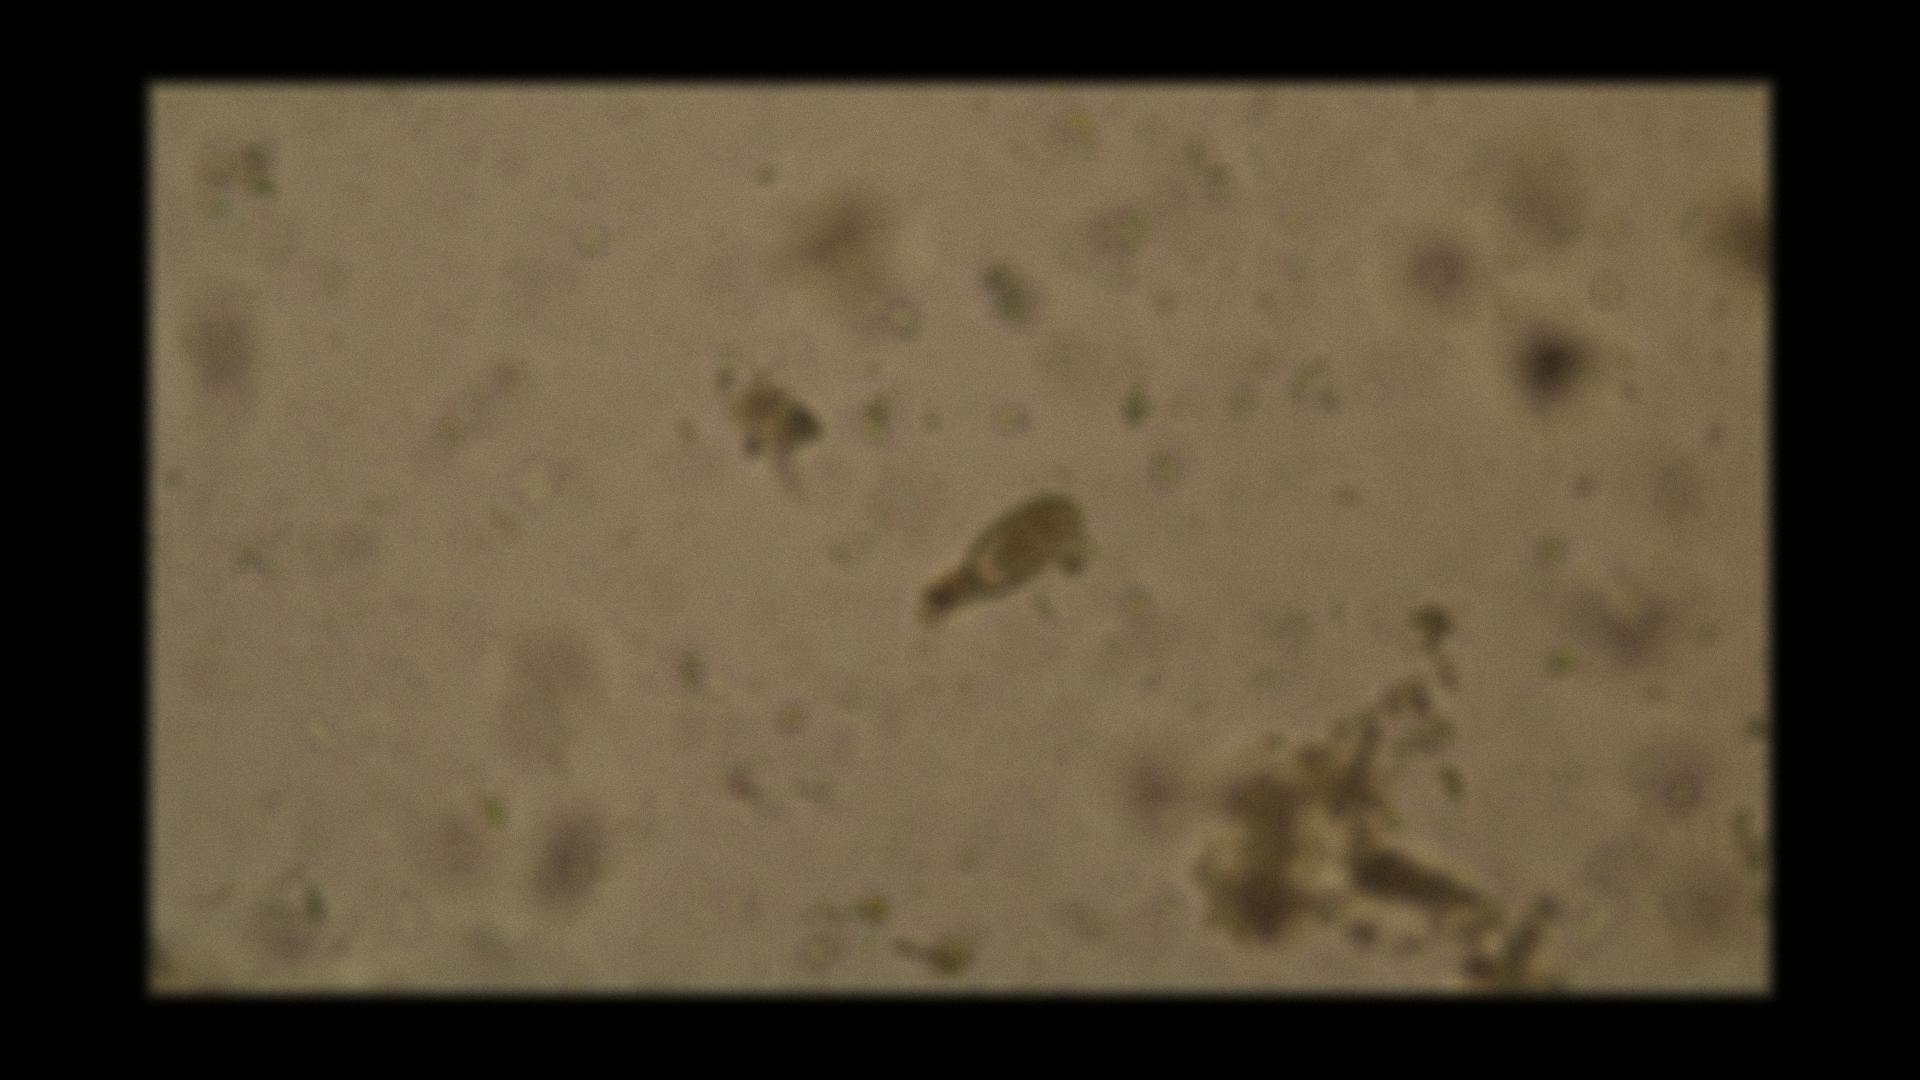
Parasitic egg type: Capillaria philippinensis